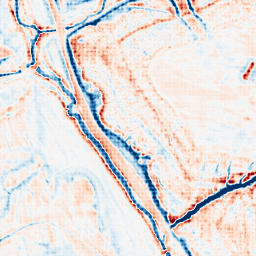
Category: edge_preserving
Decomposition family: guided
Decomposition parameters: radius: 4
eps: 0.01
Upsampling method: sinc_hamming
Upsampling parameters: scale: 4
kernel_size: 4
Upsampling scale: 4